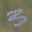
Label: 3